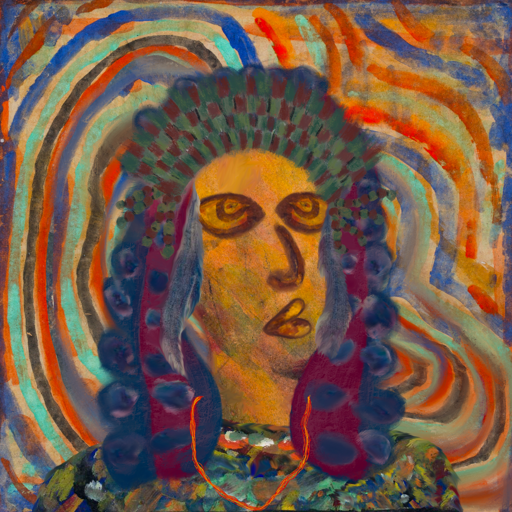
Background: Sisters, Head And Neck Side: Gypsy_Mother, Face Side: Comrade, Bust: An_Impression, Hair Side: Hill_Girl, Head Accessory: After_Raid_Crown, Second Necklace: Gypsy_Mother_2, Necklace: Blank, Baby: Blank